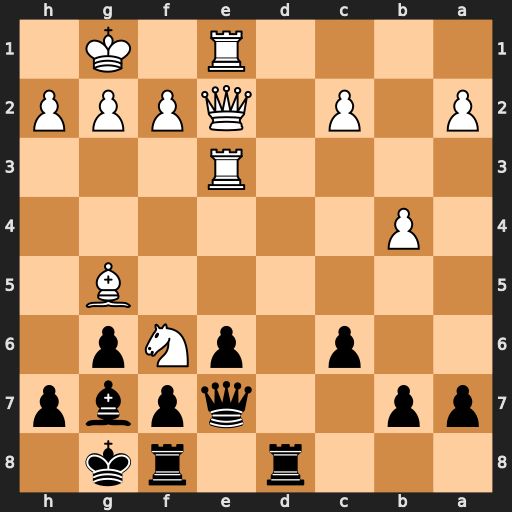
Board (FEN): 3r1rk1/pp2qpbp/2p1pNp1/6B1/1P6/4R3/P1P1QPPP/4R1K1
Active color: b
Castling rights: -
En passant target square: -
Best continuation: Bxf6 Bxf6 Qxf6